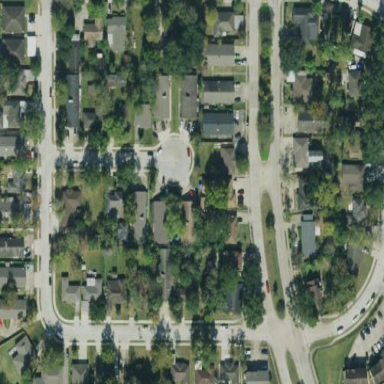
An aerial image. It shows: Single-family residential area.